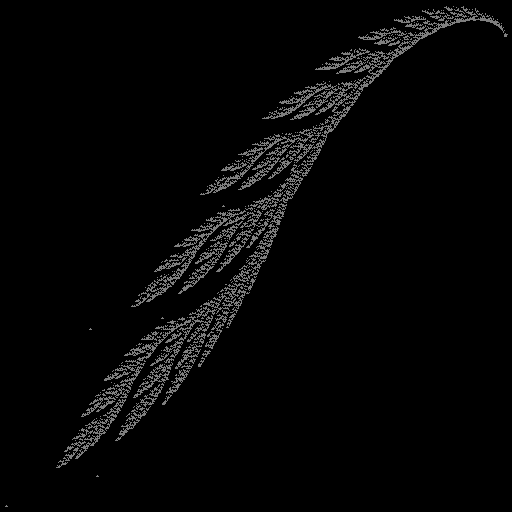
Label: snail